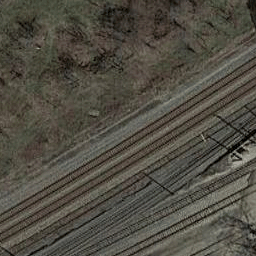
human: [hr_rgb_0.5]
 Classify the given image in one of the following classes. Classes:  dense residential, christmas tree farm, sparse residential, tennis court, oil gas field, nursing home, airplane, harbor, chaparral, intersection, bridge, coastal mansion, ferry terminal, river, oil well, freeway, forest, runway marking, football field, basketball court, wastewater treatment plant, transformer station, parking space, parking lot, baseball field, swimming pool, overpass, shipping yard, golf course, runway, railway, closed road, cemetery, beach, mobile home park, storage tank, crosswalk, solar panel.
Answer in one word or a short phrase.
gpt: railway